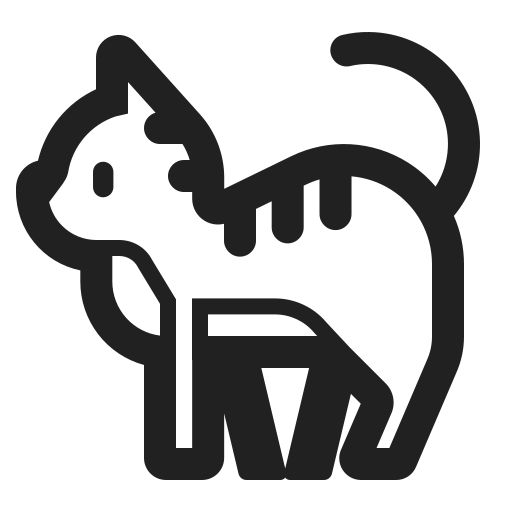
cat high contrast